Interaction volume radius: 10 \u00c5
Interaction volume height: 40 \u00c5
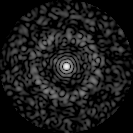
Disorder parameter: 0.8232